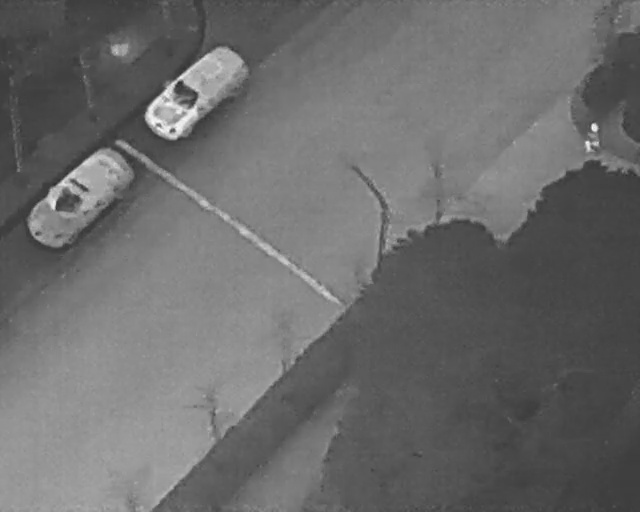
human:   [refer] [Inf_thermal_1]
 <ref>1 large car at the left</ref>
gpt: <box>[[3, 33, 21, 43, 47]]</box>